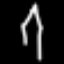
Label: pencil